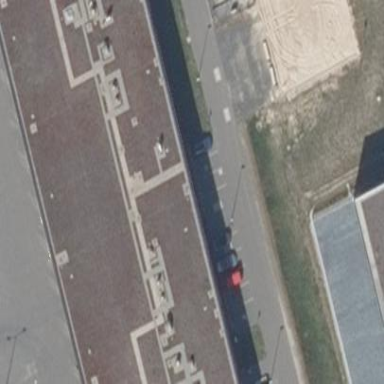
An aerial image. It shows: Fire station building.